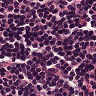
Metastatic tissue present: no